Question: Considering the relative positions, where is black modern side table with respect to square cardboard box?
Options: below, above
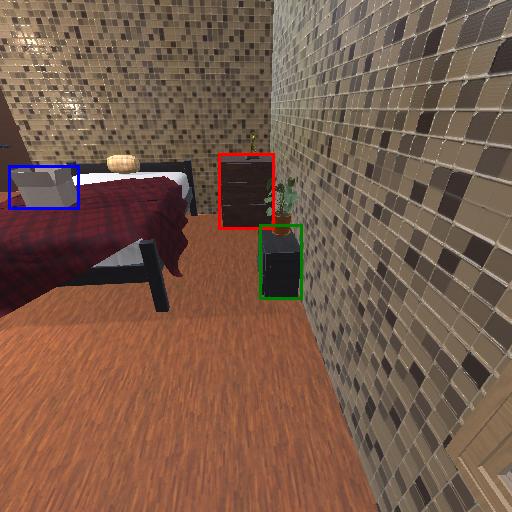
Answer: below